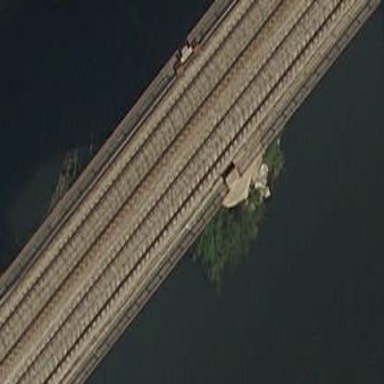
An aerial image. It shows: Man-made bridge.